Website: ulta-beauty
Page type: account-selection
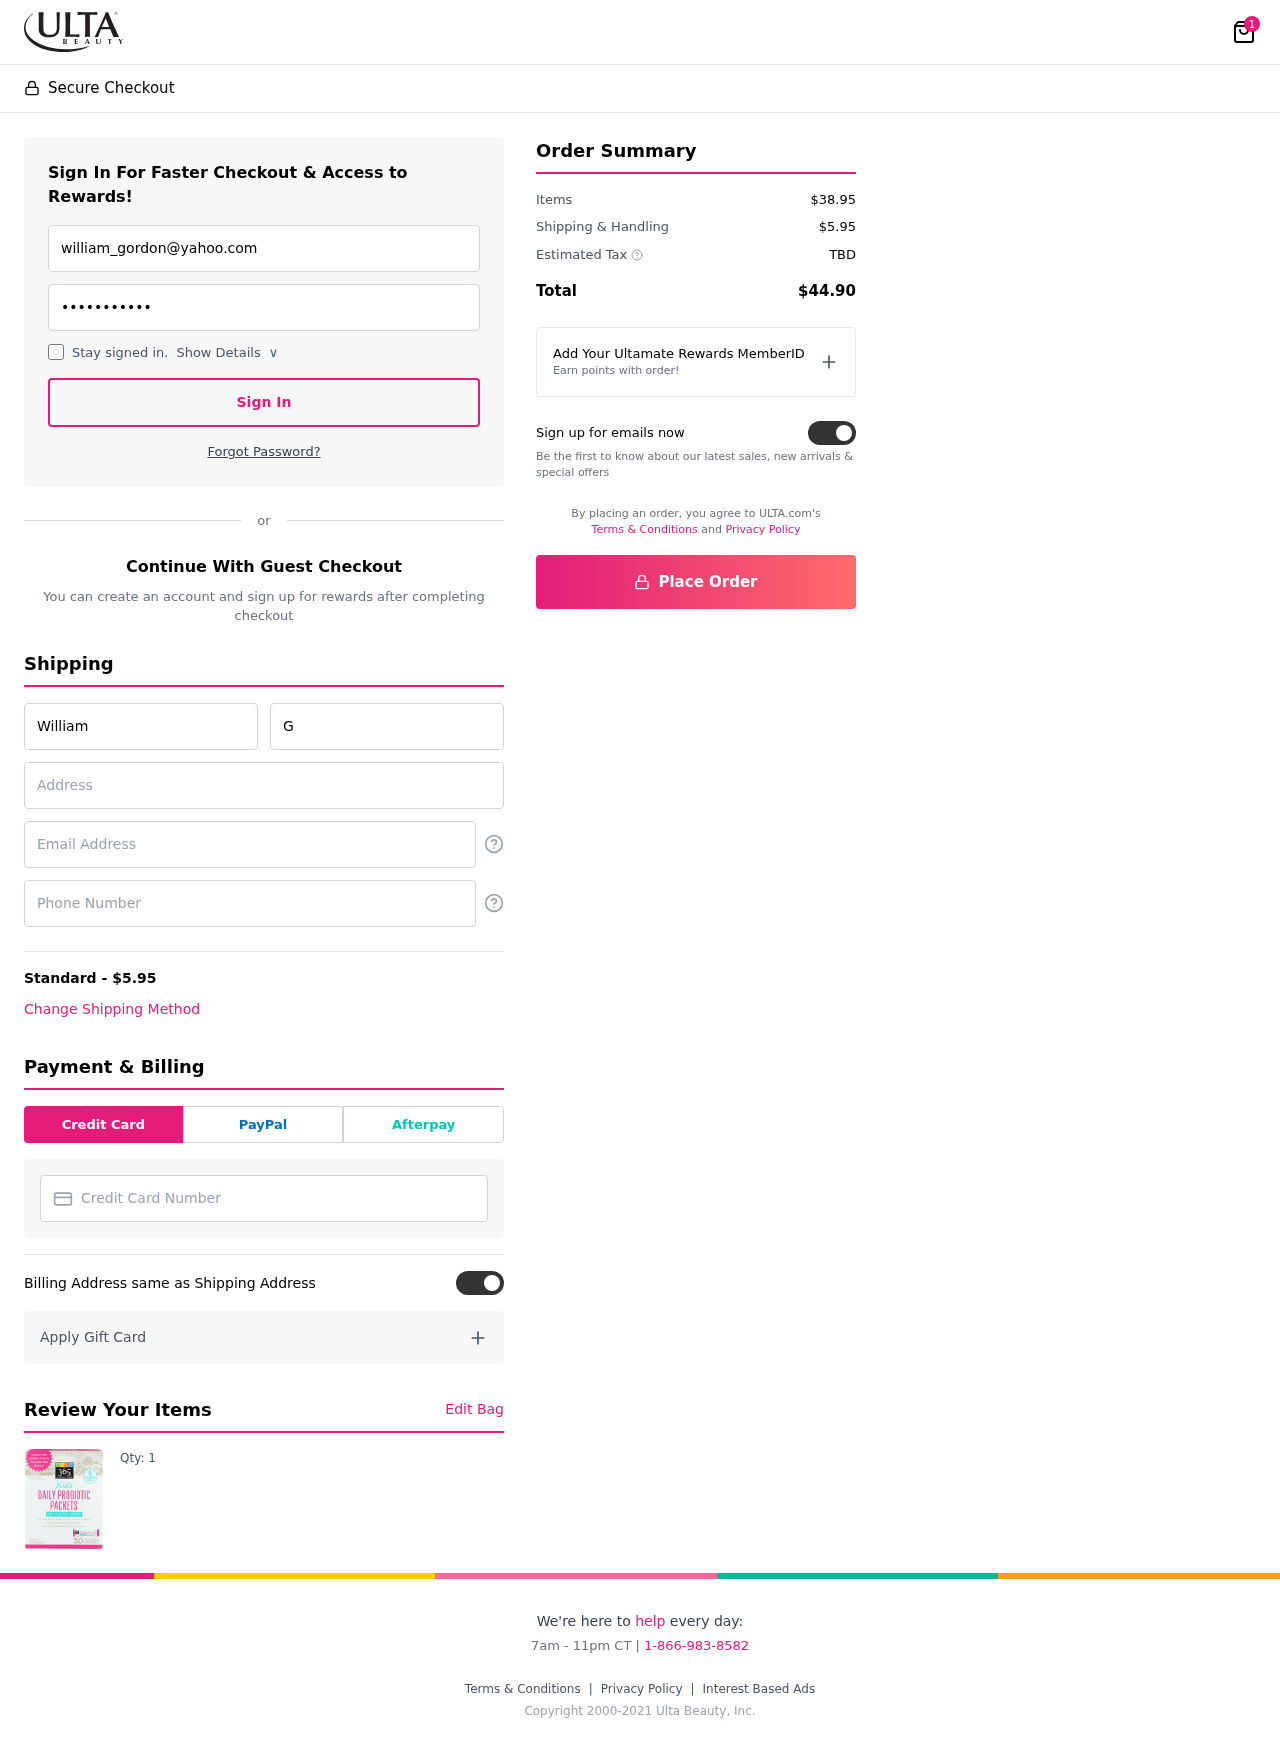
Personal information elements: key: PII_CARD_NUMBER
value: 4608 7273 5130 5194
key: PII_EMAIL
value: william_gordon@yahoo.com
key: PII_EMAIL2
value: william_gordon@yahoo.com
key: PII_FIRSTNAME
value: William
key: PII_LASTNAME
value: Gordon
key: PII_PHONE
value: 7238049321
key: PII_STREET
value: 716 John Ridge
Product elements: key: PRODUCT1_QUANTITY
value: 1
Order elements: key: ORDER_NUM_ITEMS
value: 1
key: ORDER_SHIPPING_COST
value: $5.95
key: ORDER_SUBTOTAL
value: $38.95
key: ORDER_TAX
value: TBD
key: ORDER_TOTAL
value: $44.90